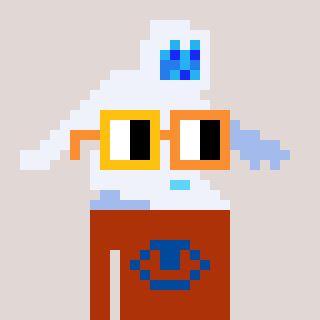
a pixel art character with square yellow and orange glasses, a yeti-shaped head and a hotbrown-colored body on a warm background